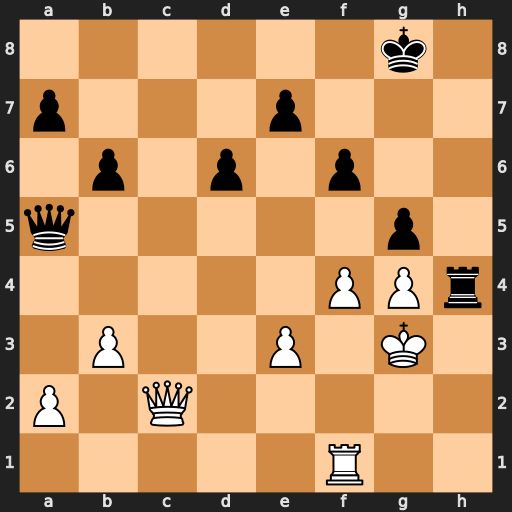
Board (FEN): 6k1/p3p3/1p1p1p2/q5p1/5PPr/1P2P1K1/P1Q5/5R2
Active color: w
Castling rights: -
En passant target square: -
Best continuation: Qg6+ Kf8 Rc1 Qc5 Rxc5